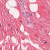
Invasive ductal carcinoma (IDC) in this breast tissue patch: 0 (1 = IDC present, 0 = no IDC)